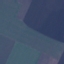
Label: AnnualCrop